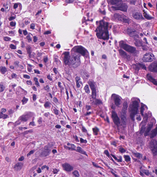
Tumor epithelial tissue: yes
Tumor-associated stroma tissue: yes
Normal tissue: no